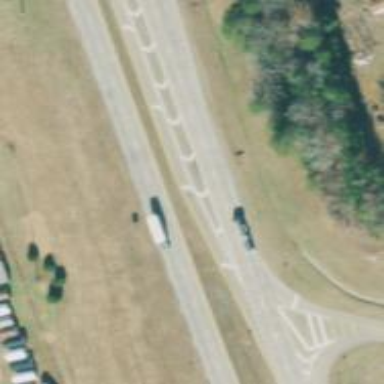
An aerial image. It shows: Trunk link highway.